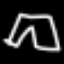
Label: pants